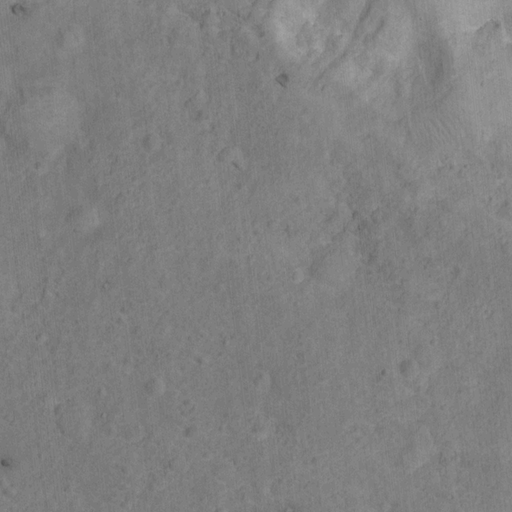
Classes present: Background